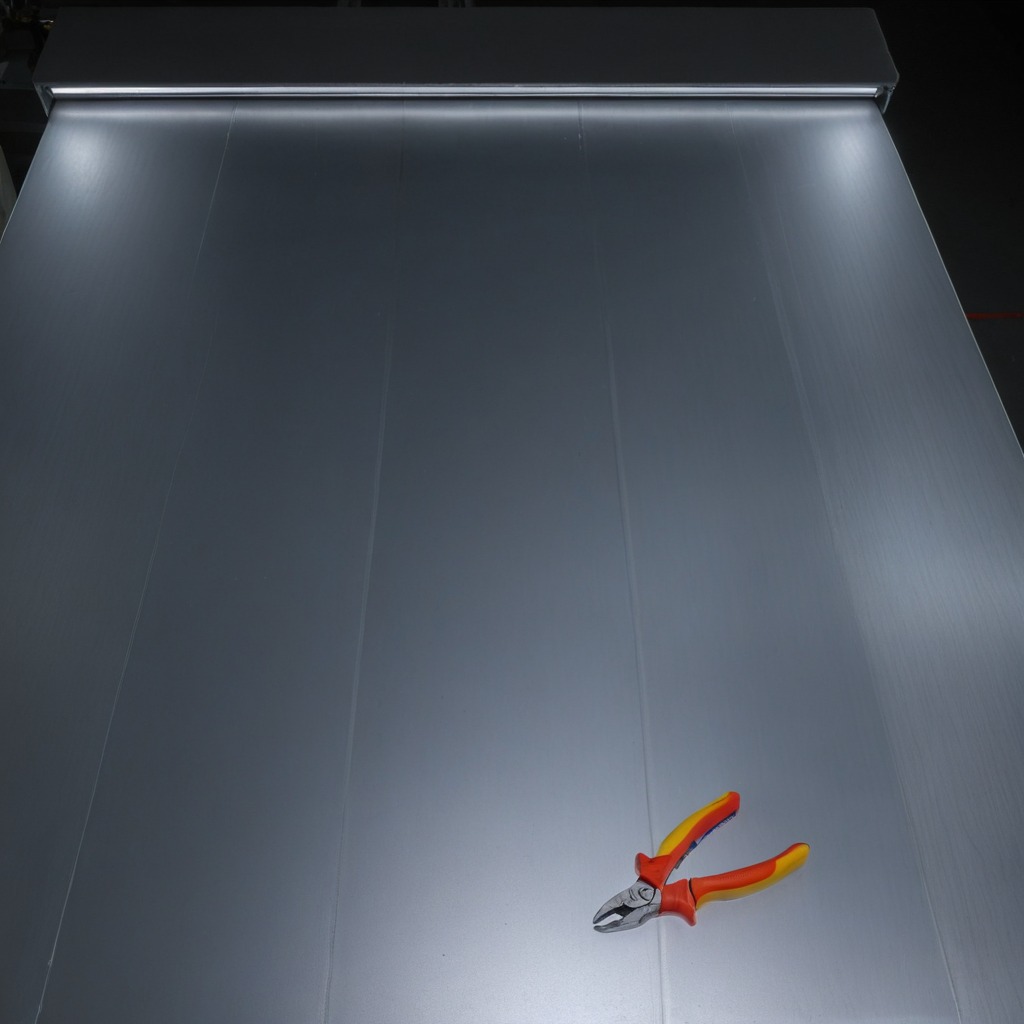
A plier is lying on the tabletop.